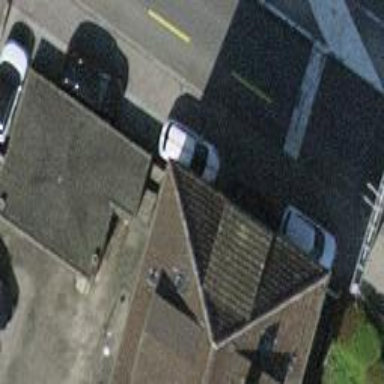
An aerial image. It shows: Garage building.